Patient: sex M, age 38
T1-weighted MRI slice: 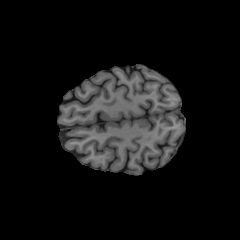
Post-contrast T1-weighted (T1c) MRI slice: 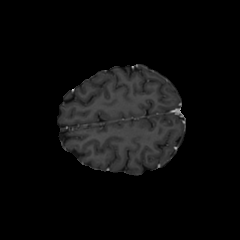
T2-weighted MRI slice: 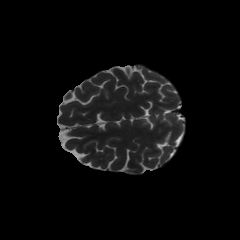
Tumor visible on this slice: no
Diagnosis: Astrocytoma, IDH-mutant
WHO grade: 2